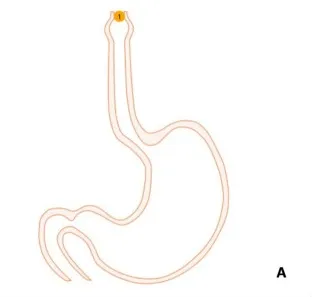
Flexible upper gastrointestinal endoscopy showing absence of any foreign body in the pharynx.
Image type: radiology (x_ray)